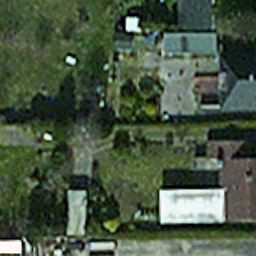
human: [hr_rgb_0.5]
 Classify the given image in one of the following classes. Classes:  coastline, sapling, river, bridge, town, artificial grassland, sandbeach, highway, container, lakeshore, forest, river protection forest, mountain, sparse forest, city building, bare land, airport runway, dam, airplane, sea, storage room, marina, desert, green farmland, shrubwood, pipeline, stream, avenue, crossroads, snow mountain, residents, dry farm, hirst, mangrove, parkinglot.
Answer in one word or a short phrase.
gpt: residents